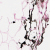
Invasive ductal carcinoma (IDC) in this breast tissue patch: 0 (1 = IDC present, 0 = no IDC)